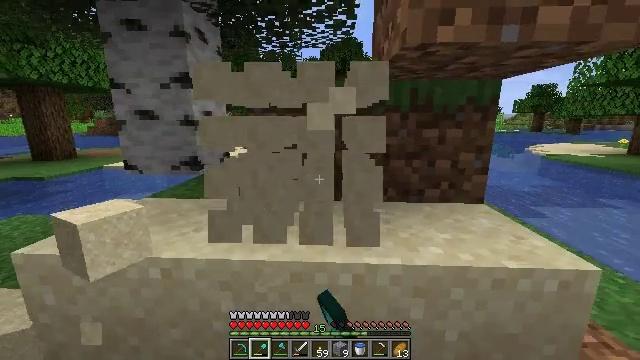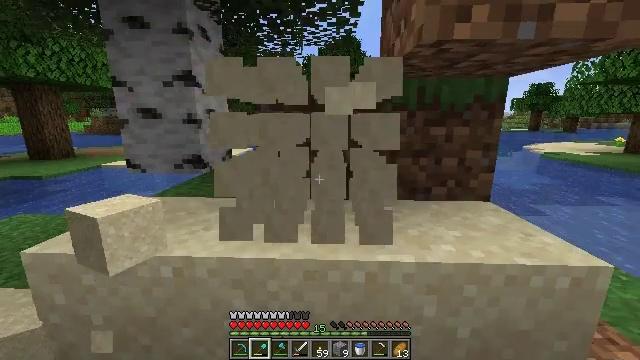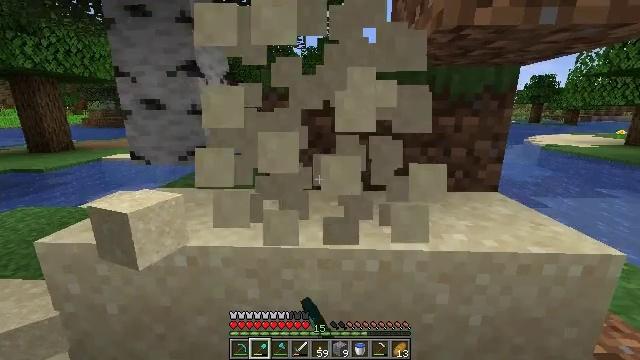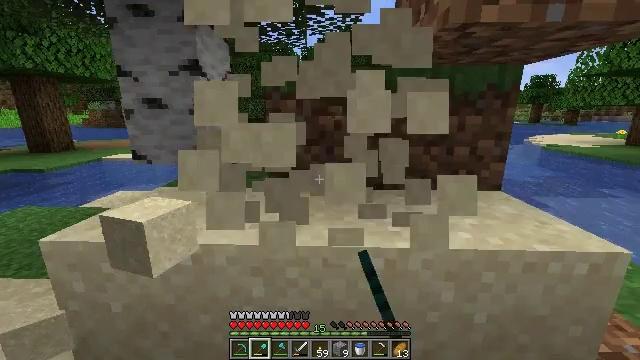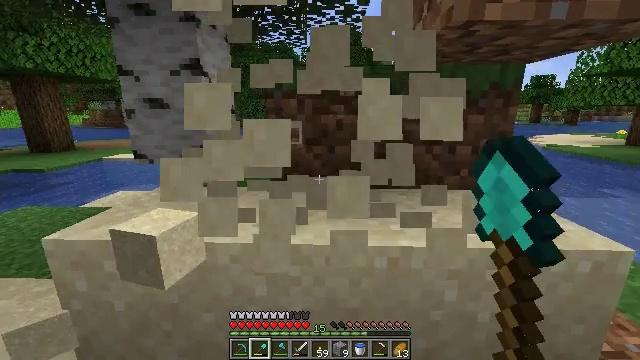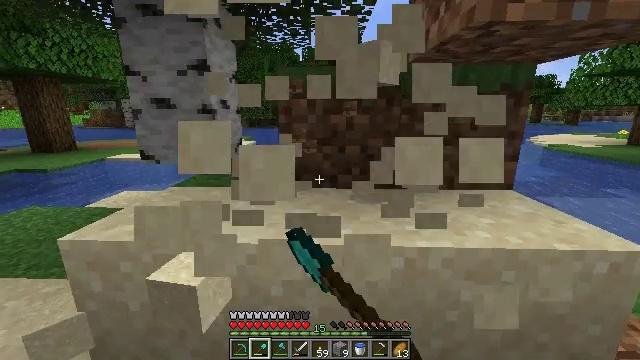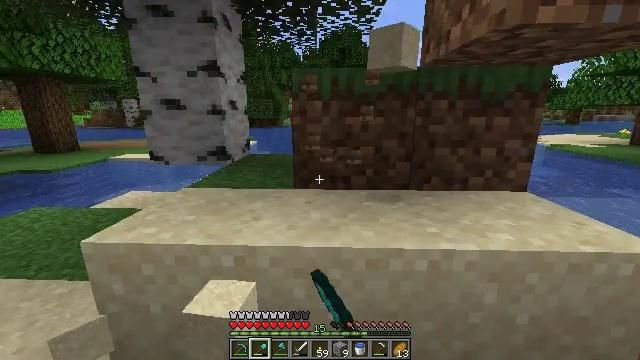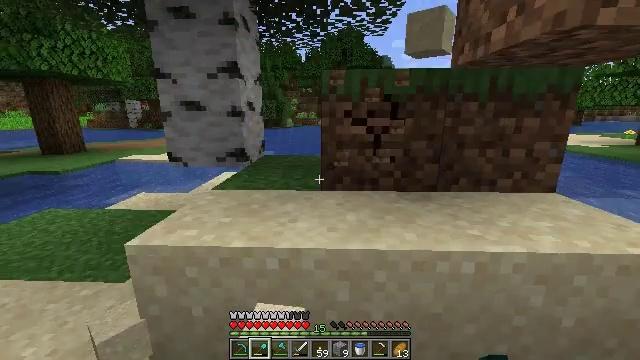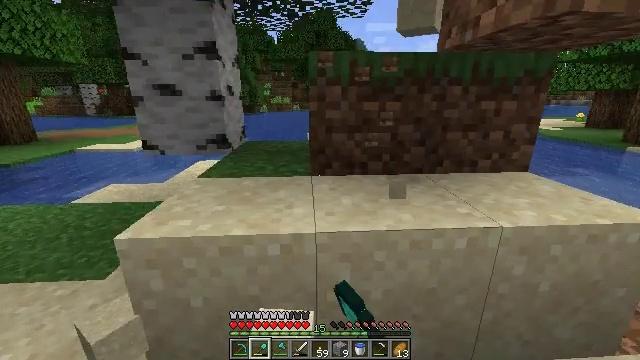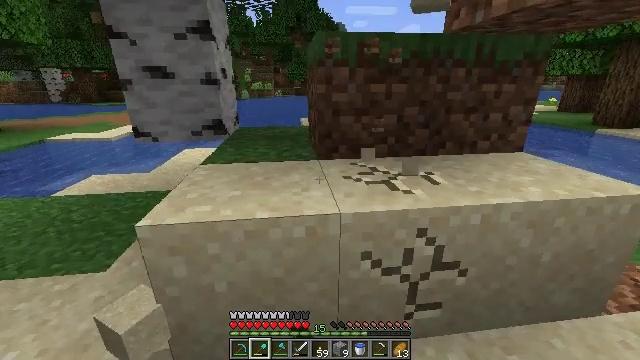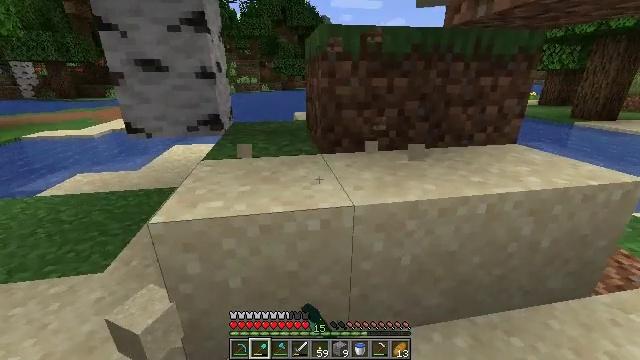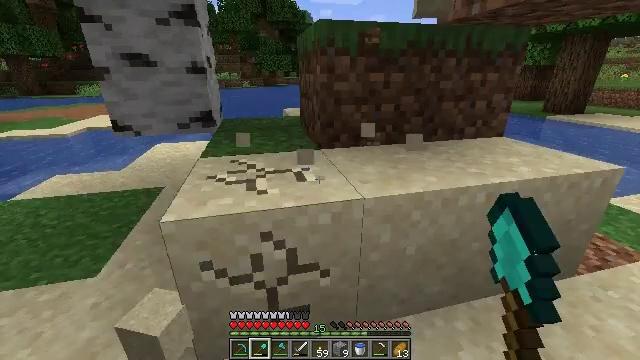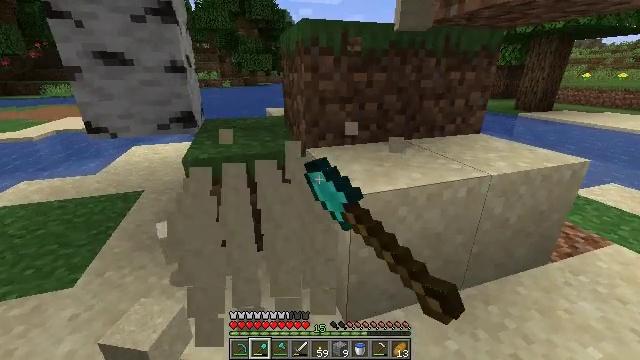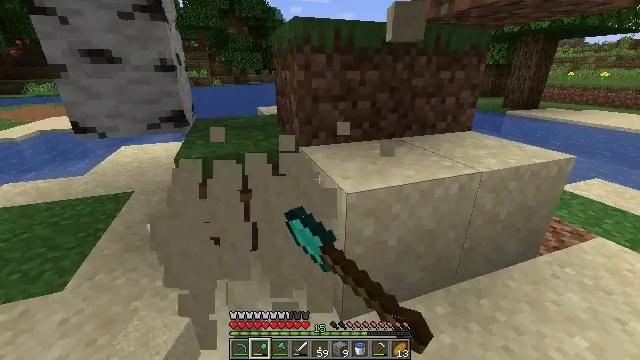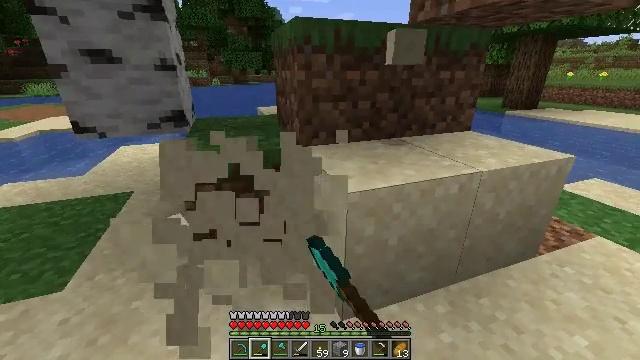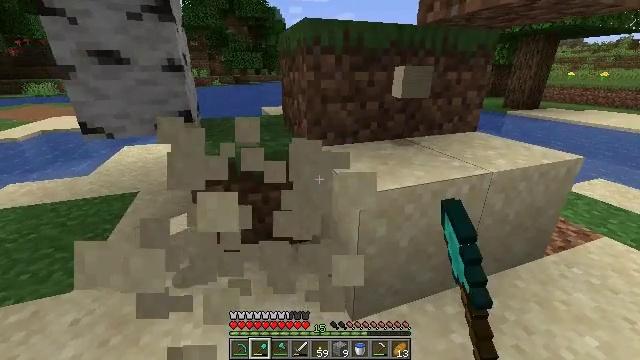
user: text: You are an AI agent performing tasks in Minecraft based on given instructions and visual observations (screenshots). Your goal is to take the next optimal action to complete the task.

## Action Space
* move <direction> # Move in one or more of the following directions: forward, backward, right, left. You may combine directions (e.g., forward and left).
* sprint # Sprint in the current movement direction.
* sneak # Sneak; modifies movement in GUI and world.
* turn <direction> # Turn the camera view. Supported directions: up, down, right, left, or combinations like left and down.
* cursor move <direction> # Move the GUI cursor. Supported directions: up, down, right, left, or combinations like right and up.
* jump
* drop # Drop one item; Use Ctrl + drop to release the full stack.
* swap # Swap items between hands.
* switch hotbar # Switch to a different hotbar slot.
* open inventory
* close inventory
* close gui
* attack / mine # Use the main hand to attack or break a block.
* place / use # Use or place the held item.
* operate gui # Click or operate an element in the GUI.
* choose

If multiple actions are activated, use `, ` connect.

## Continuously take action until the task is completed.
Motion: motion action
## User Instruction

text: Collect sand to make glass.
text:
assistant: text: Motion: attack / mine
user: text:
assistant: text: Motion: turn down, attack / mine
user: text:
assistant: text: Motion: attack / mine
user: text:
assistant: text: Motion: attack / mine
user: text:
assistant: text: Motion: move left, attack / mine
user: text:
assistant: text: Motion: move left, attack / mine
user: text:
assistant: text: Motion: move left, attack / mine
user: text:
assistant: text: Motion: move left, turn right and down, attack / mine
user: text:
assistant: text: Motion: move left, turn right and down, attack / mine
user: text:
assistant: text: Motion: turn right and down, attack / mine
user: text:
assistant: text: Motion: turn right, attack / mine
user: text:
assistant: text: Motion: turn right, attack / mine
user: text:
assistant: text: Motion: turn right, attack / mine
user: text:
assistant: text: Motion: attack / mine
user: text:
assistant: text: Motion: move left, attack / mine
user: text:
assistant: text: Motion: move left, attack / mine
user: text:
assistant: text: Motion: attack / mine